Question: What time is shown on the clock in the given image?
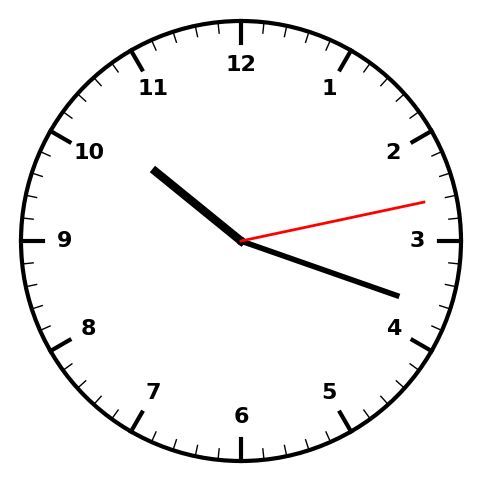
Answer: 10:18:13